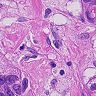
Metastatic tissue present: yes